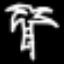
Label: palm tree